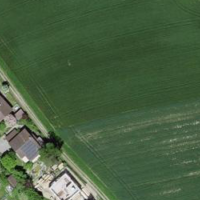
EUNIS habitat code: 52
Species observed at this site:
Symphoricarpos albus